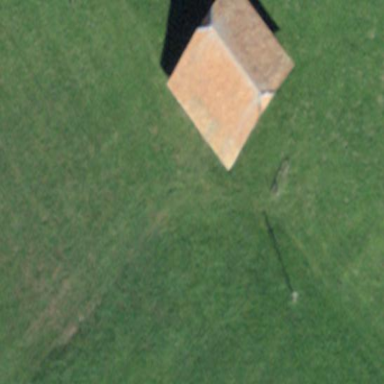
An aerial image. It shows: Rural barn.